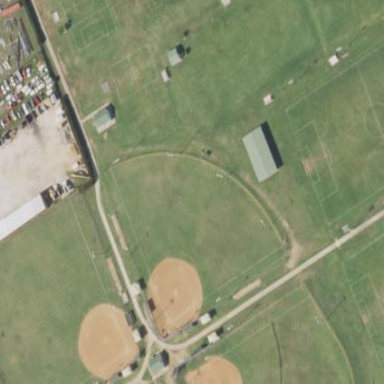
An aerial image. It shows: Baseball pitch for leisure land.